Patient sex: M
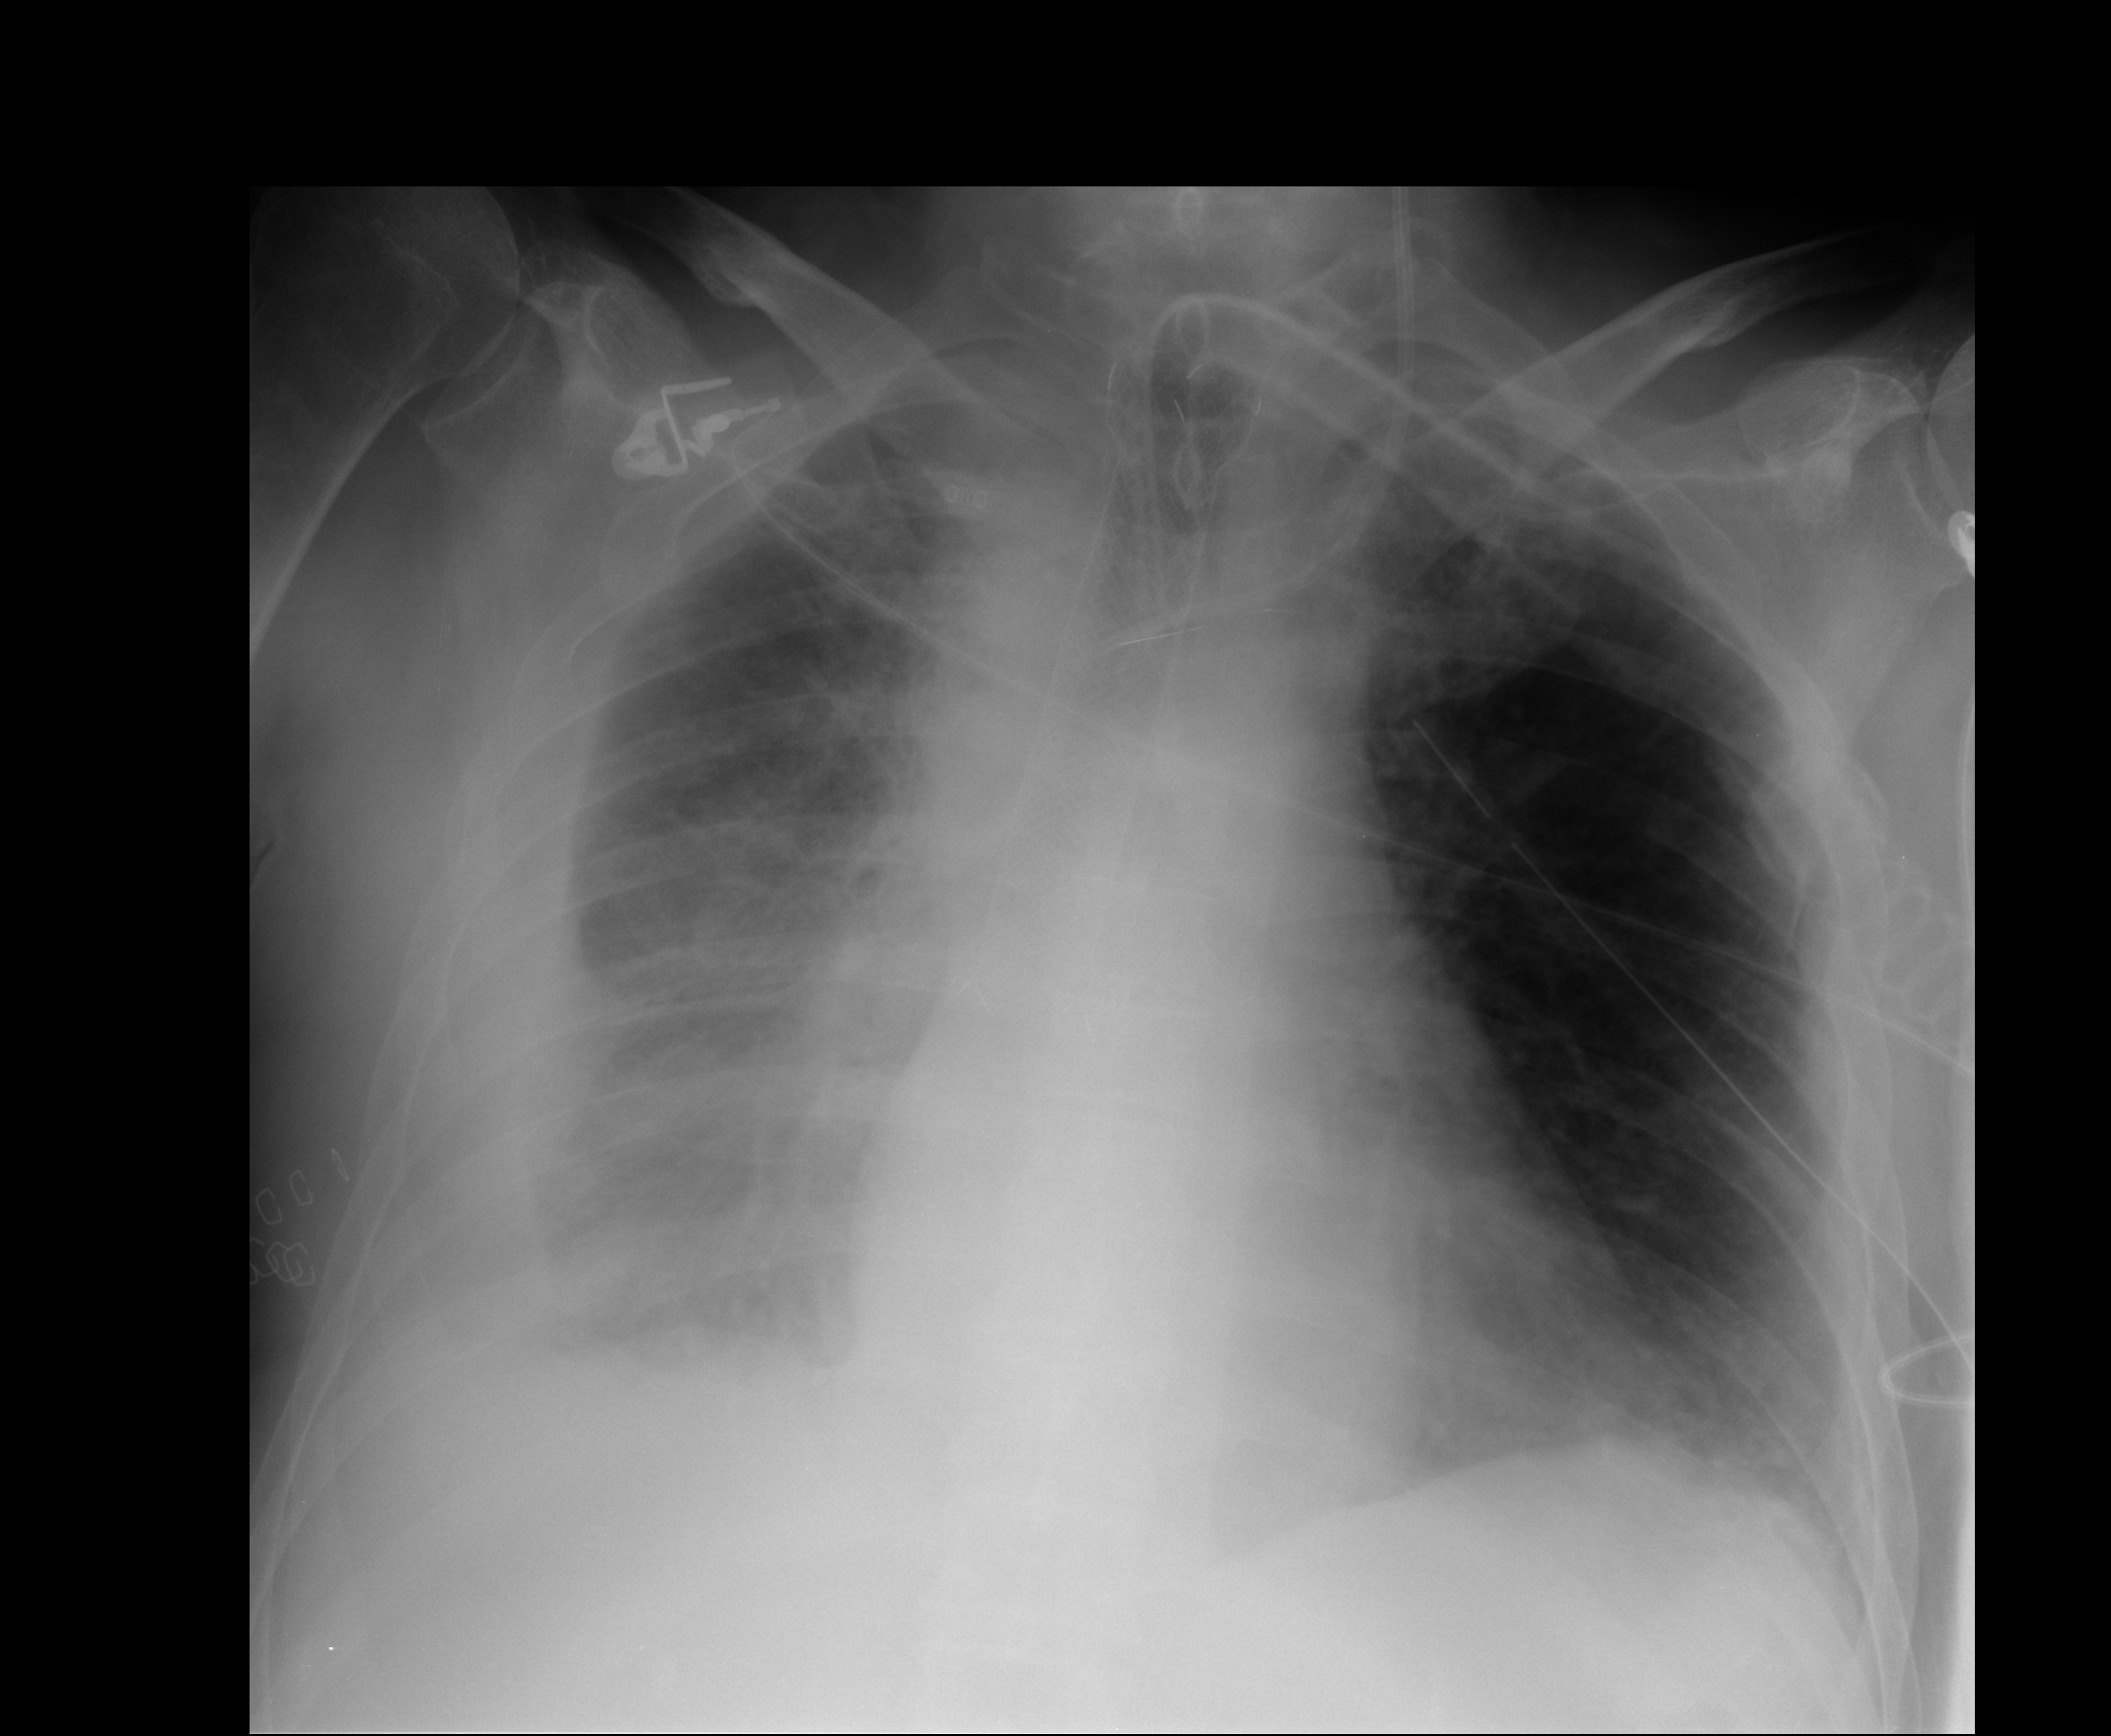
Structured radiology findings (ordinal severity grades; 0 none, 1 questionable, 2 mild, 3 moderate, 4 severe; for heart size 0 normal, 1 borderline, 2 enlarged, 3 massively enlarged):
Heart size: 0
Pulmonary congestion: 2
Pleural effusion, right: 3
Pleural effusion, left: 0
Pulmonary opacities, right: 2
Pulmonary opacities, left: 0
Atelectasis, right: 3
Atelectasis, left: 2